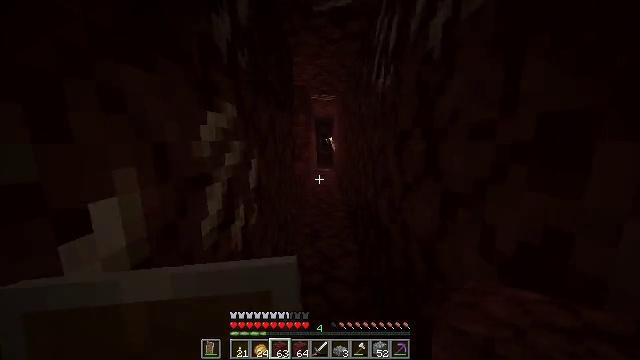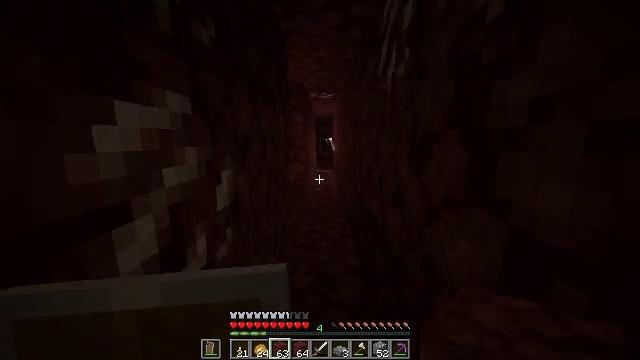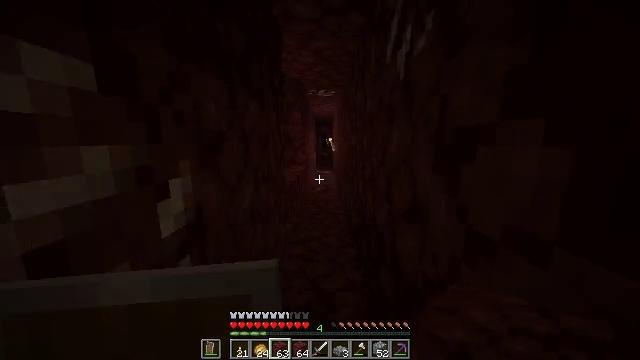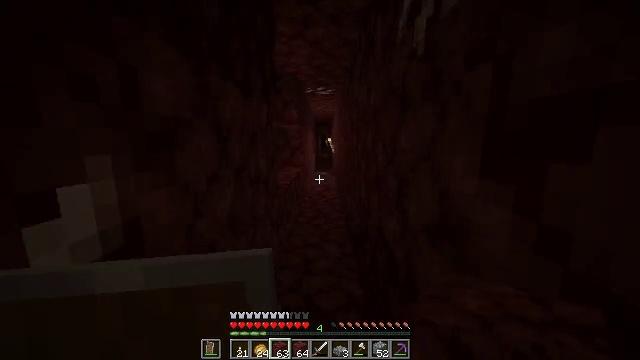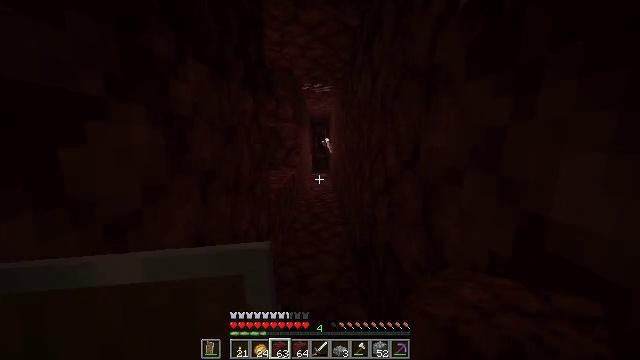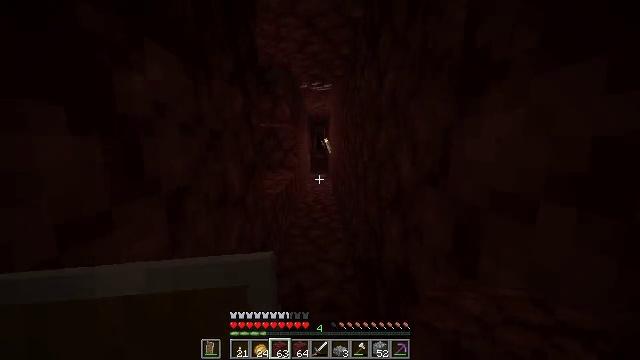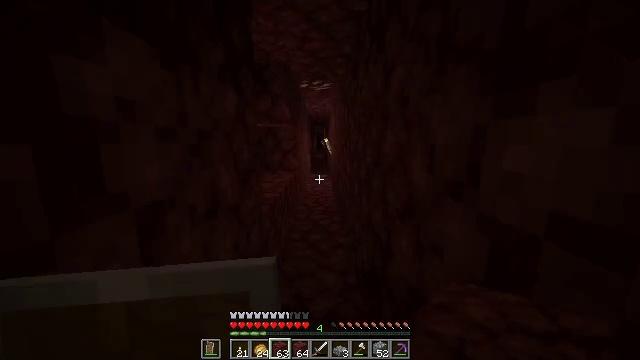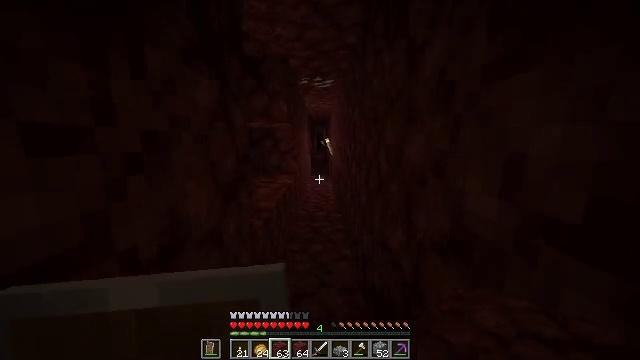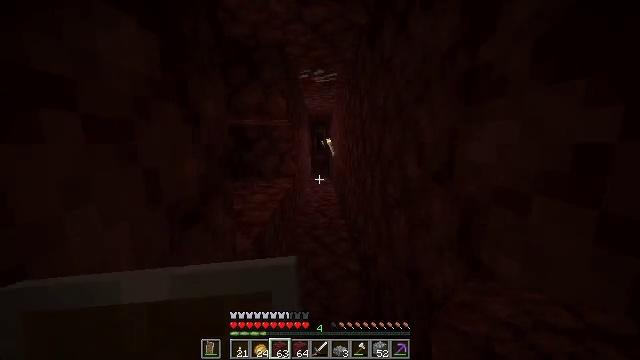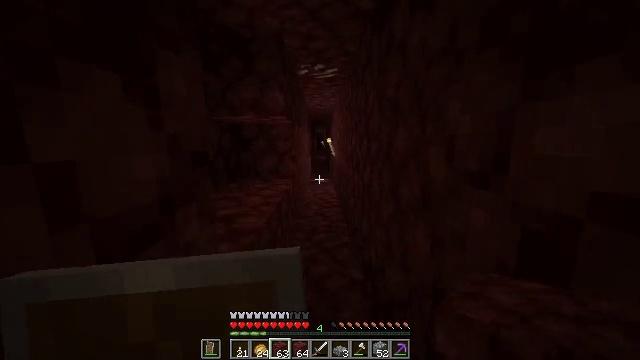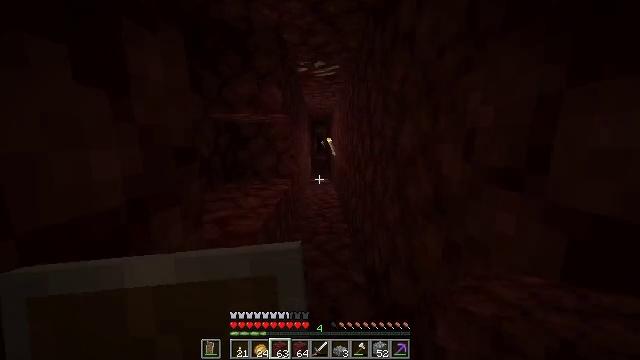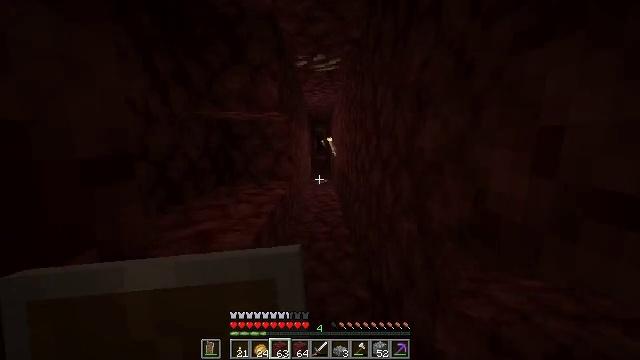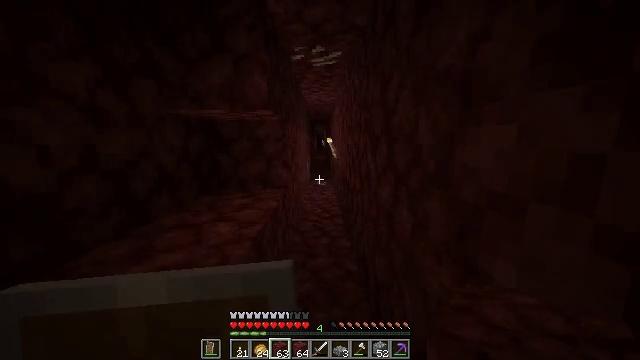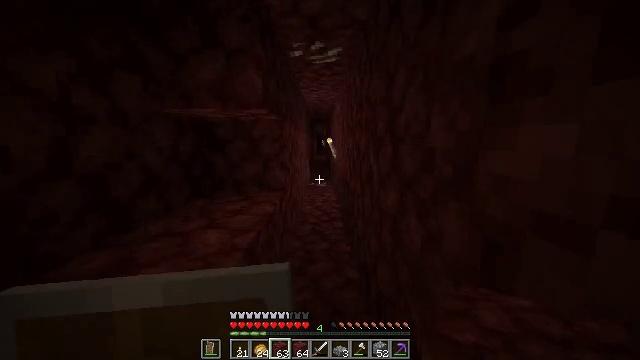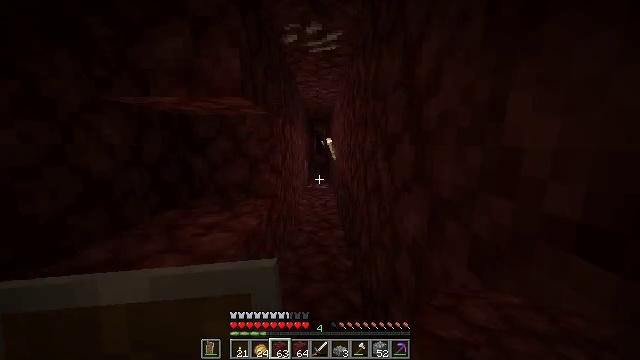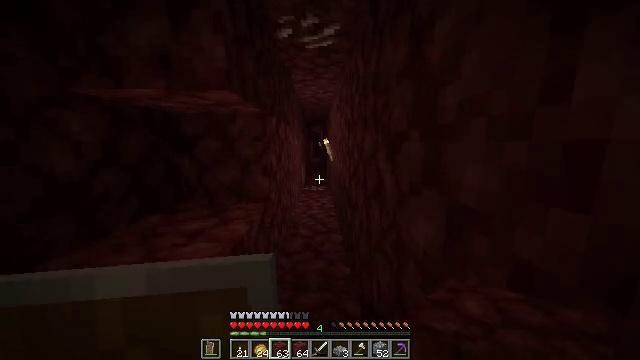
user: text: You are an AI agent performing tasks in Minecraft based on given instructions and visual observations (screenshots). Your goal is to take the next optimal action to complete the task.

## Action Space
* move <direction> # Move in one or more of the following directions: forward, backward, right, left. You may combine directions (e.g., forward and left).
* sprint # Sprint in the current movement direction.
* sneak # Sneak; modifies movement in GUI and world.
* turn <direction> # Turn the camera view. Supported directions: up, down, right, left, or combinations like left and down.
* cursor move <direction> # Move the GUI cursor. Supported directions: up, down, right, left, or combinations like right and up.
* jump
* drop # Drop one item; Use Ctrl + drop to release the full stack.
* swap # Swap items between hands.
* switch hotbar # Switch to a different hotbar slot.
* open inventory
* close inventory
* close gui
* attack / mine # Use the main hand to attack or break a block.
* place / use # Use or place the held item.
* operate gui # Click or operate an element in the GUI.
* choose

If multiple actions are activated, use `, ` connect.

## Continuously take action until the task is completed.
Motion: motion action
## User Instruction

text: Break the nether quartz ore block.
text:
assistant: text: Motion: move forward
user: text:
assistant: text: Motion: move forward
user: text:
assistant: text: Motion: move forward
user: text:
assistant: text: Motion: move forward
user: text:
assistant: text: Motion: move forward
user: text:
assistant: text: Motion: move forward
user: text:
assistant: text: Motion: move forward
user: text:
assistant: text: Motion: move forward
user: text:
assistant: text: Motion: move forward
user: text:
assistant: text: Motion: move forward
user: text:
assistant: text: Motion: move forward
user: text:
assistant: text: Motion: move forward
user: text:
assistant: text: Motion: move forward
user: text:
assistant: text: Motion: move forward
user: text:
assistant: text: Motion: move forward
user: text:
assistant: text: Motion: move forward
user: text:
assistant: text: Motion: move forward
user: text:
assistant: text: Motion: move forward
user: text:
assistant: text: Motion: move forward
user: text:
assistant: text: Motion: move forward
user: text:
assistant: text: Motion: move forward
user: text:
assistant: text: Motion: move forward
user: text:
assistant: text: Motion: move forward
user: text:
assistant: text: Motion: move forward
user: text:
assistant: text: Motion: move forward
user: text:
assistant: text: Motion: move forward
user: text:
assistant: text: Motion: move forward
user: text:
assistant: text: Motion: move forward
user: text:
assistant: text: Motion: move forward
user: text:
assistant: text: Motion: move forward